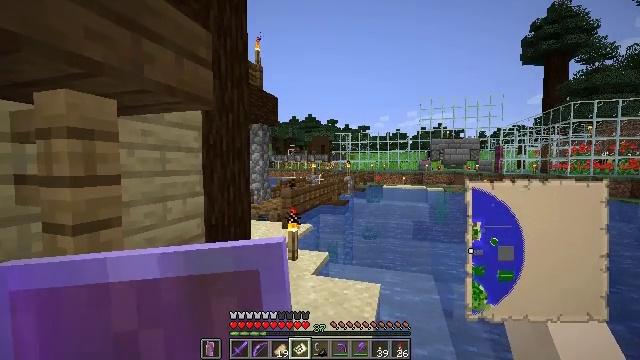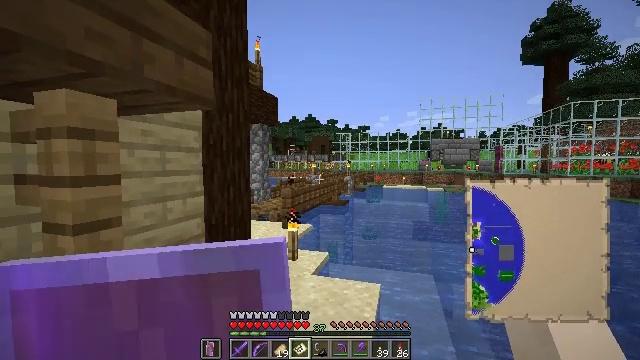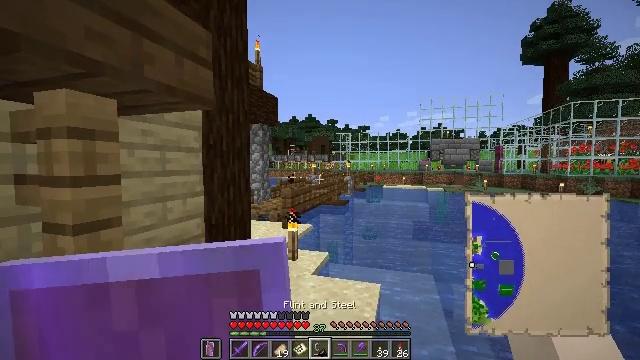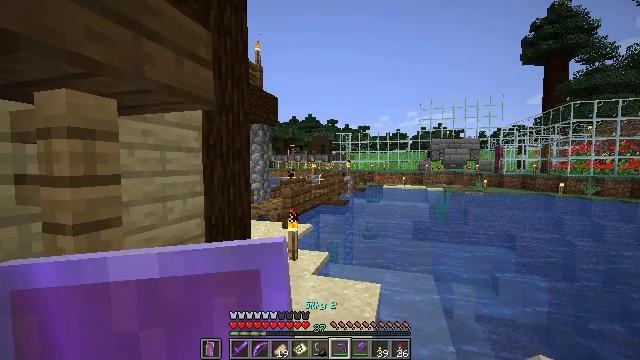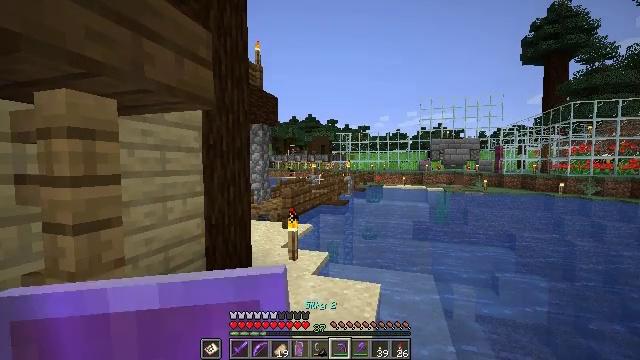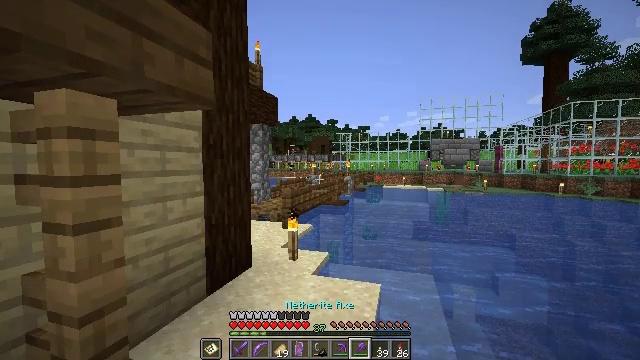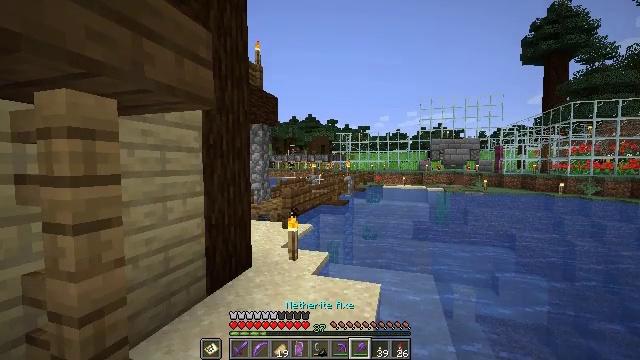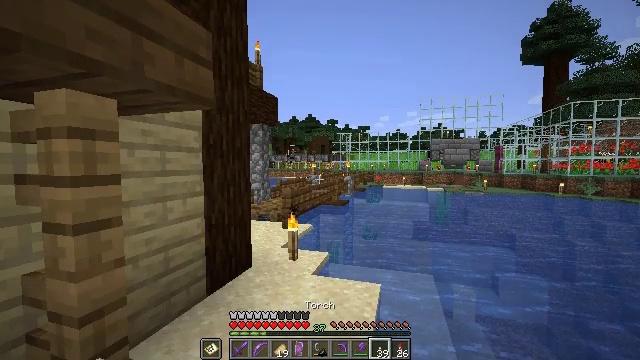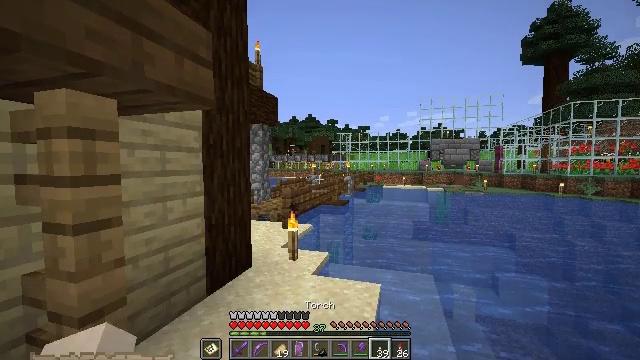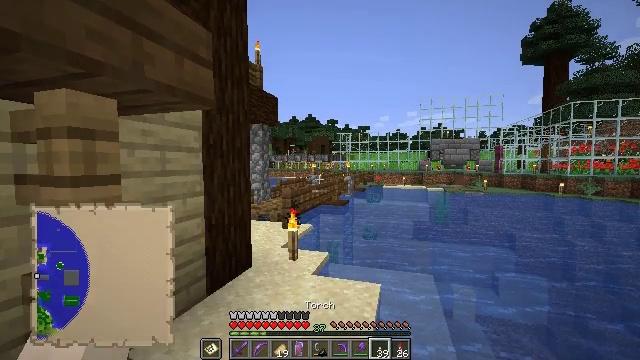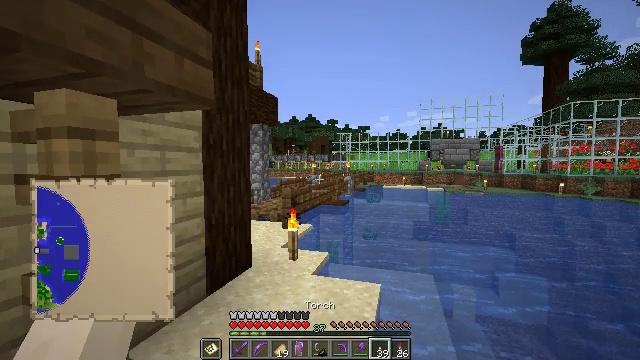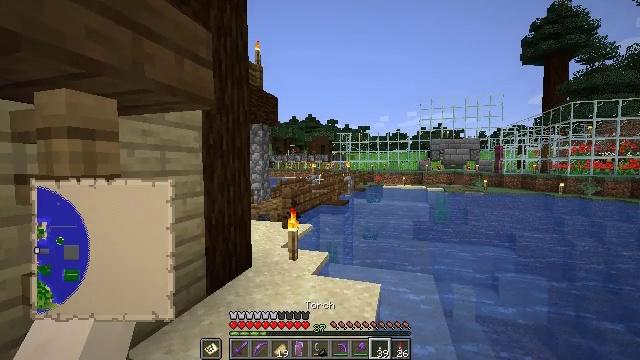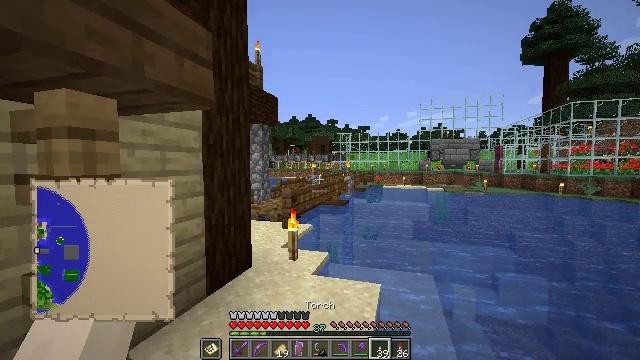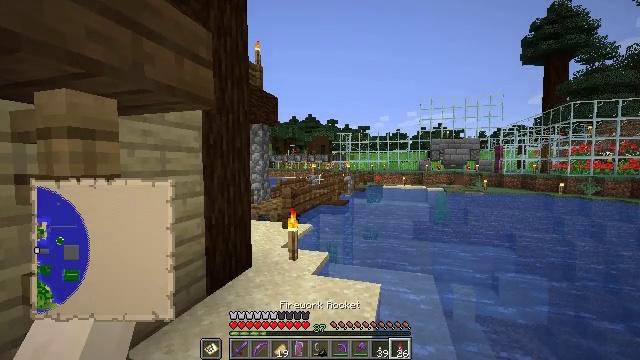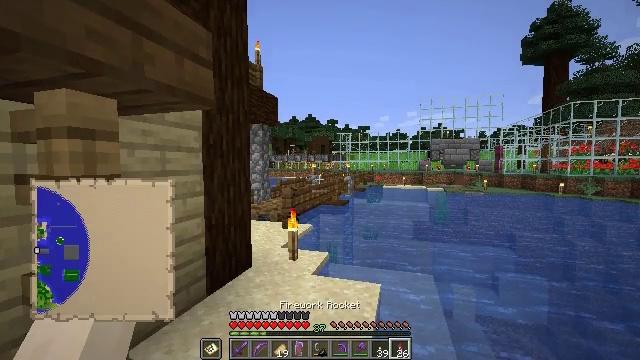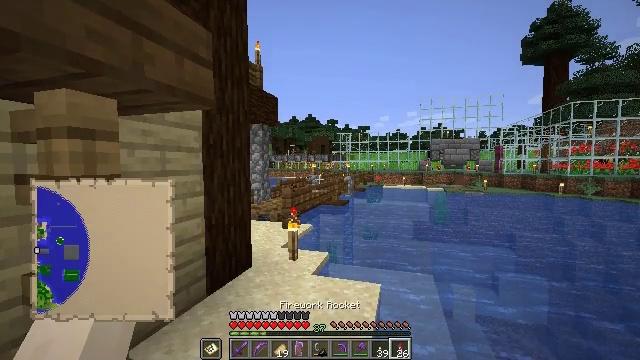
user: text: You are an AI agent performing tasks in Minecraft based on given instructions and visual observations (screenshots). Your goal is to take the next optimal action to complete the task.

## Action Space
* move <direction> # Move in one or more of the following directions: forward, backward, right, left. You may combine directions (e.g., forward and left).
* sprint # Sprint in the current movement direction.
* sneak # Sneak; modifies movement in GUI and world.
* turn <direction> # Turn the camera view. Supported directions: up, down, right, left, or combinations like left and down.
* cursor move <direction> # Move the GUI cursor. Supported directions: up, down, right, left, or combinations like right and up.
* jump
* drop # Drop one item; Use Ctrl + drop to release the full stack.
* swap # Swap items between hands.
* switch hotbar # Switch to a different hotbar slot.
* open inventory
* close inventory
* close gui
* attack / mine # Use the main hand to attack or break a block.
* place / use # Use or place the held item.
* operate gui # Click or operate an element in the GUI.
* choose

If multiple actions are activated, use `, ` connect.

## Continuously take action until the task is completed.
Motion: motion action
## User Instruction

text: Use a pickaxe to mine the bone block.
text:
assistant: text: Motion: no_op
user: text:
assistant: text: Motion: no_op
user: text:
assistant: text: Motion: no_op
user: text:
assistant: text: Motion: no_op
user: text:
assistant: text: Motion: no_op
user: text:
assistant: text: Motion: no_op
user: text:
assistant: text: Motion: no_op
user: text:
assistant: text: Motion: no_op
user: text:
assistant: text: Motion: no_op
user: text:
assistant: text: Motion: no_op
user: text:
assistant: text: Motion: no_op
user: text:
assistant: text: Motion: no_op
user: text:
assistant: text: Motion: no_op
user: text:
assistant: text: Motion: no_op
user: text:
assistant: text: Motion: no_op
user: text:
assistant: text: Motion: no_op
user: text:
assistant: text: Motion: no_op
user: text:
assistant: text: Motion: turn right
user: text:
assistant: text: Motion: turn right
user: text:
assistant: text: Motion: turn right and down
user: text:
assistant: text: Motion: turn right and down
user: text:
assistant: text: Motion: turn right
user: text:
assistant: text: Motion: turn right and down
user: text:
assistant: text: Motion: no_op
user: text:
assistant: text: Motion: no_op
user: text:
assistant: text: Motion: no_op
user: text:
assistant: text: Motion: move forward, sprint
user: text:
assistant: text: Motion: move forward, sprint
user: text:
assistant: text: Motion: move forward, sprint
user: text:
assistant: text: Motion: move forward, sprint